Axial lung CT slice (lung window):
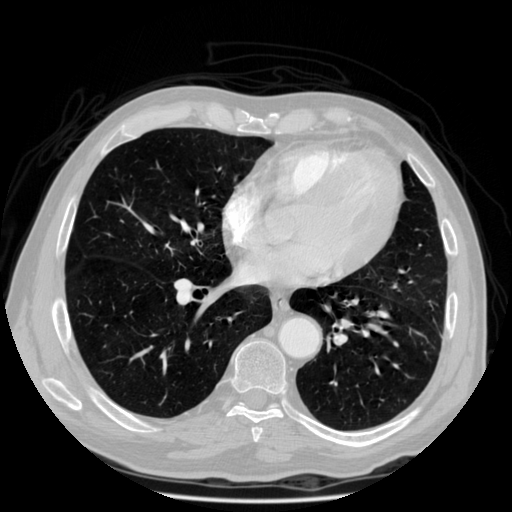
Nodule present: no